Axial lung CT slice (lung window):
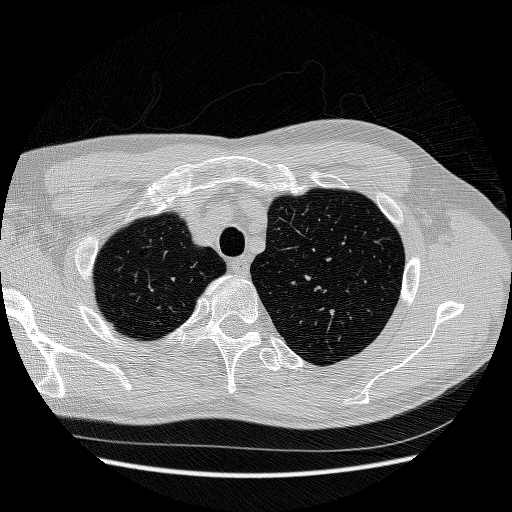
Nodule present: no